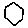
Label: hexagon